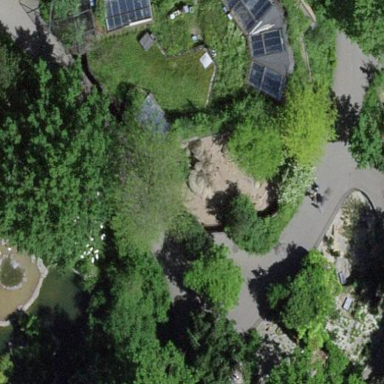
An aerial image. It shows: Sandy tourist attraction.